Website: walmart
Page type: address-validator
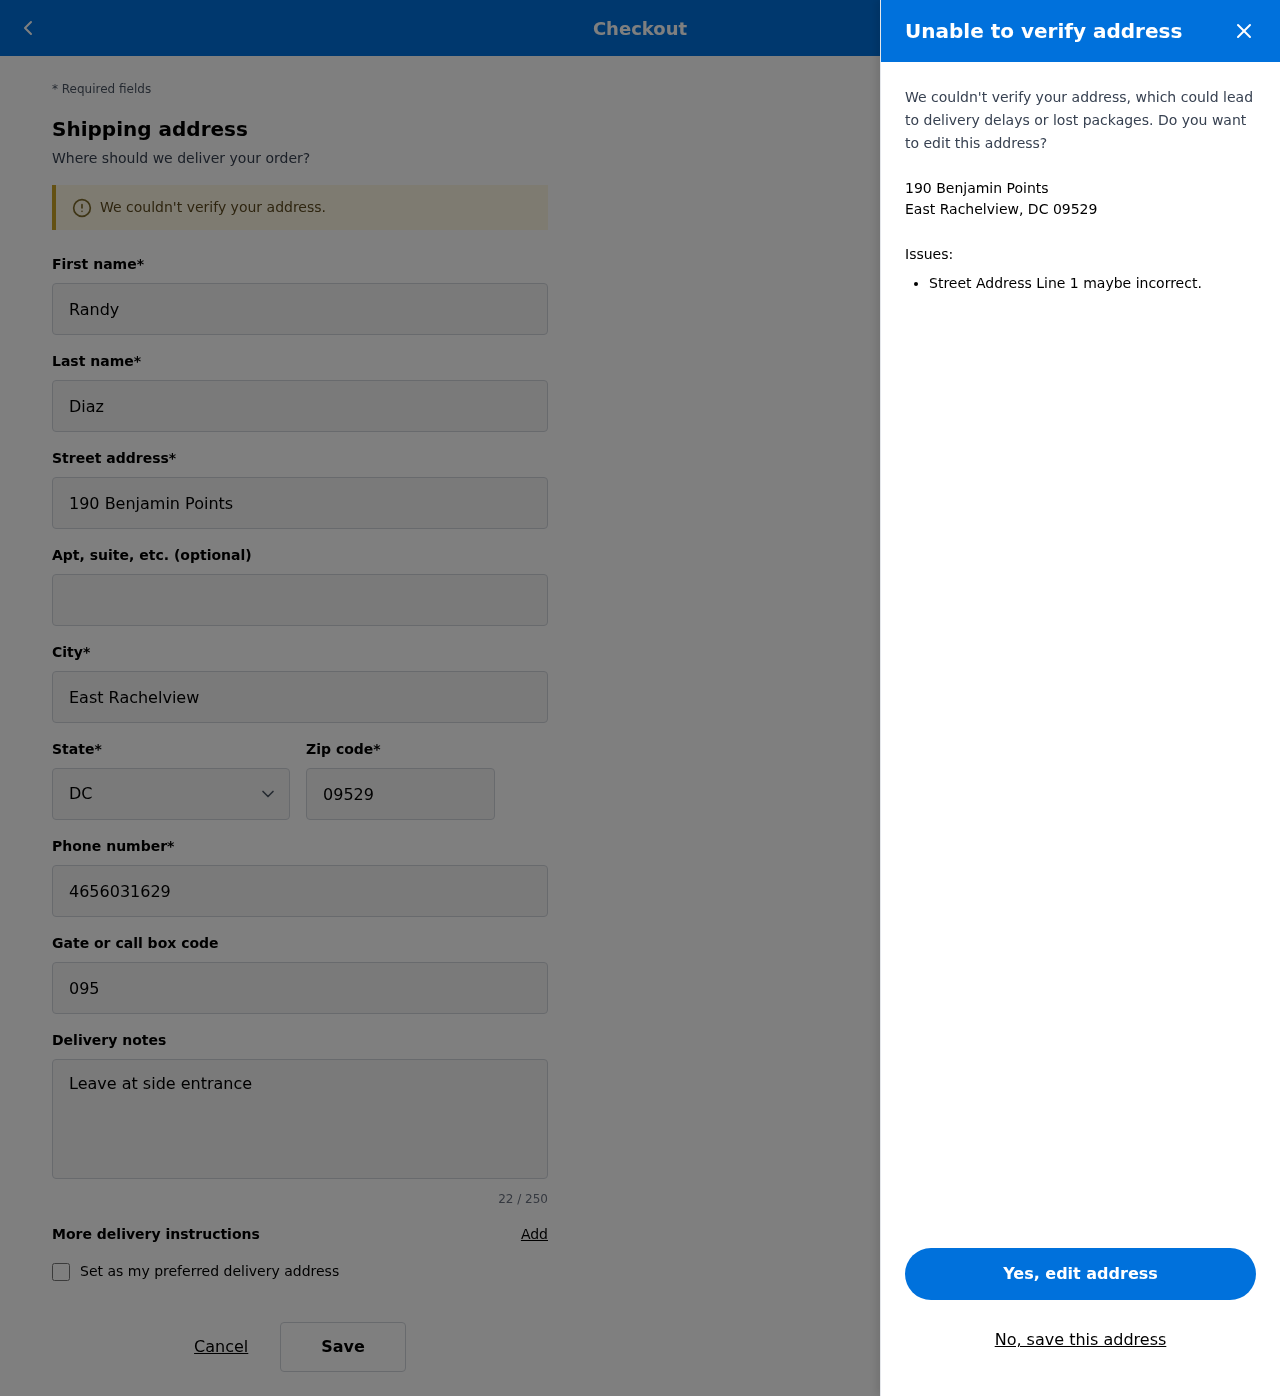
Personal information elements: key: PII_CITY_STATE_ZIP
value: East Rachelview, DC 09529
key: PII_DELIVERY_INSTRUCTIONS
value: Leave at side entrance
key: PII_STATE_ABBR
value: DC
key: PII_STREET
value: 190 Benjamin Points
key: PII_FIRSTNAME
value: Randy
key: PII_LASTNAME
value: Diaz
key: PII_CITY
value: East Rachelview
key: PII_POSTCODE
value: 09529
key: PII_PHONE
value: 4656031629
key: PII_SECURITY_CODE
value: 095